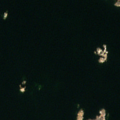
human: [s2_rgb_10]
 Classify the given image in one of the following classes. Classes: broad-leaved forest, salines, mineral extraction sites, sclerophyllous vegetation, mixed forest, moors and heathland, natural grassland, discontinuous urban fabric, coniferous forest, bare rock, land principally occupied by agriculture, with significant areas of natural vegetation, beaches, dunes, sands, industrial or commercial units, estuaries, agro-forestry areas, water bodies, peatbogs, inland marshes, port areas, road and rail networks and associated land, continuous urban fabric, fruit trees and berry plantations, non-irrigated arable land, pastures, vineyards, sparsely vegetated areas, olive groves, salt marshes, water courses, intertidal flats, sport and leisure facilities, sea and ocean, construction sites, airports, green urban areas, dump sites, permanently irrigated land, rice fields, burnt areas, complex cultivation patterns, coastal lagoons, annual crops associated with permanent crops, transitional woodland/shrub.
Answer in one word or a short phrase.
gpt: bare rock, sea and ocean